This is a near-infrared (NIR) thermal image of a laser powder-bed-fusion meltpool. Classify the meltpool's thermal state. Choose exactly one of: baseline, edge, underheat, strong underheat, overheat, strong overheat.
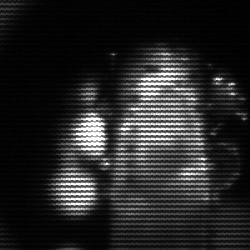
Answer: strong underheat